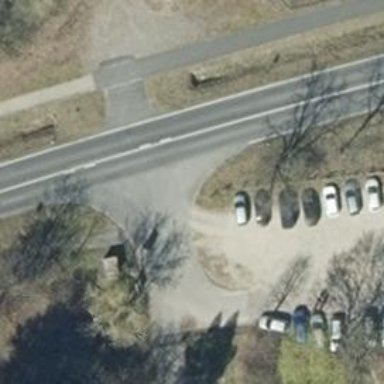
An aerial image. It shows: Asphalt road designated for service vehicles.